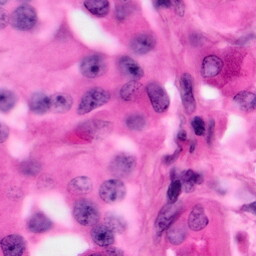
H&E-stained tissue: Pancreatic